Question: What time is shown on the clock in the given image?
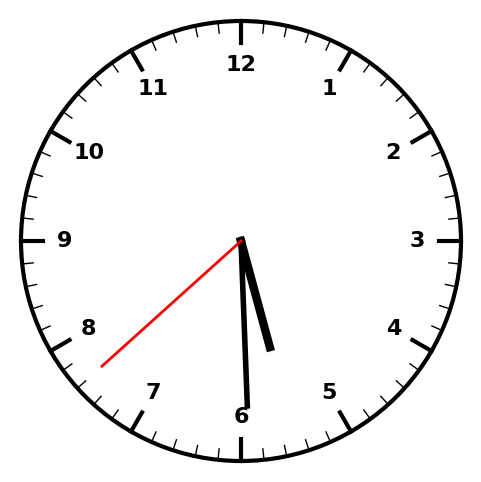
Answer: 05:29:38